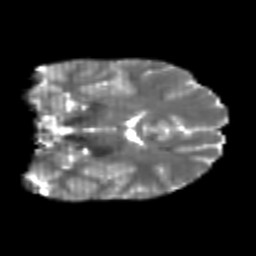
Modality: T2w
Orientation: coronal
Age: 20
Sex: male
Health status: healthy
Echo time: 0.074 s